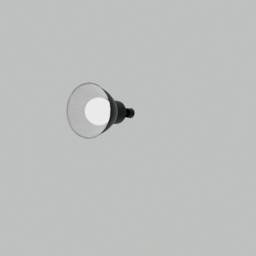
Label: lighting